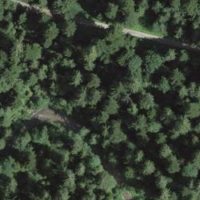
EUNIS habitat code: 43
Species observed at this site:
Petasites albus